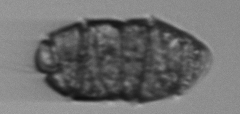
Label: Margalefidinium